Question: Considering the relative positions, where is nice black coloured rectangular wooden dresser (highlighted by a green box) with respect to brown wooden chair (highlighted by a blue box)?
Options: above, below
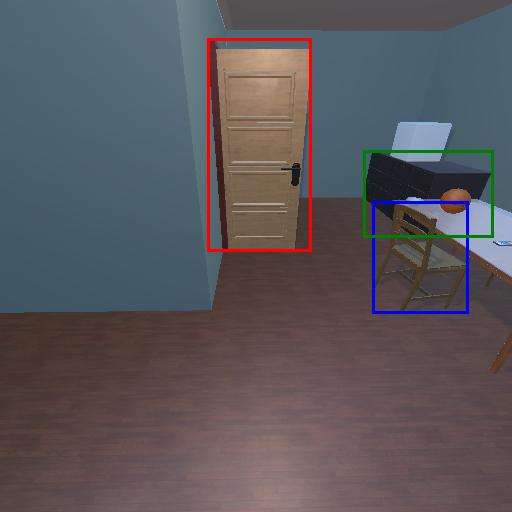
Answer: above